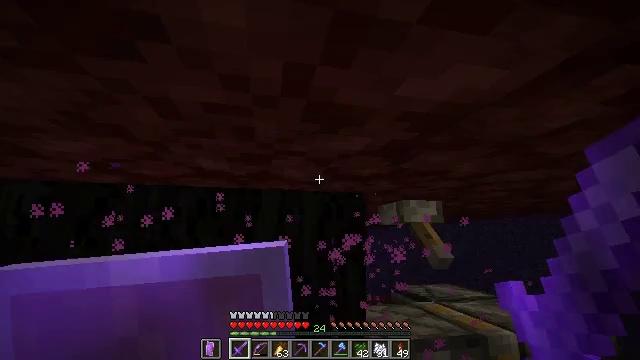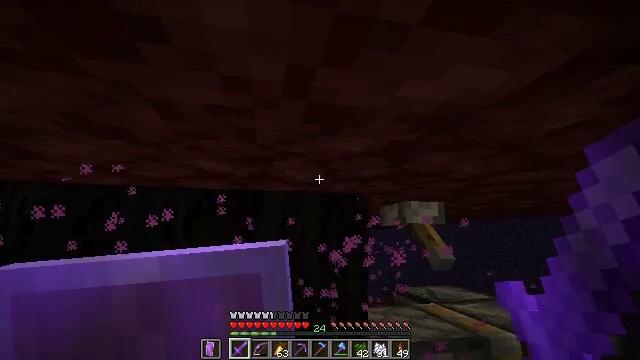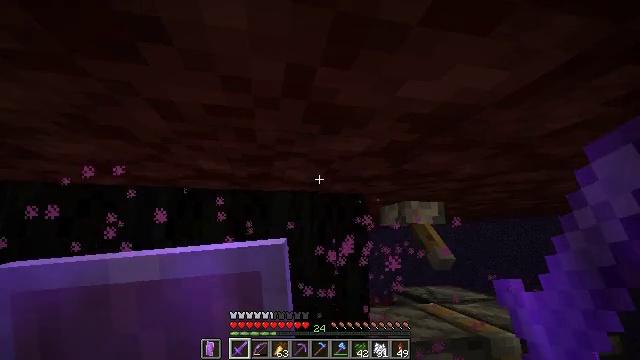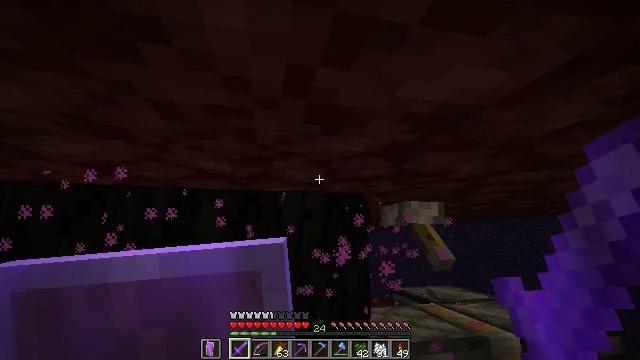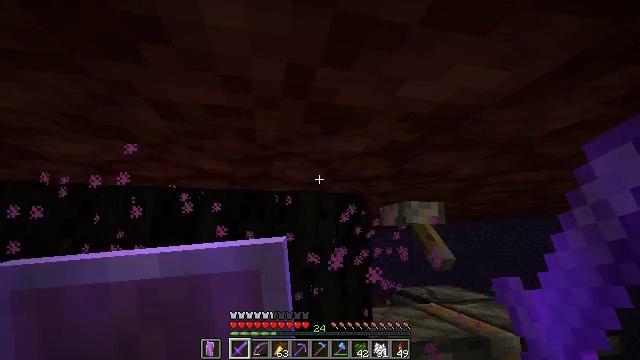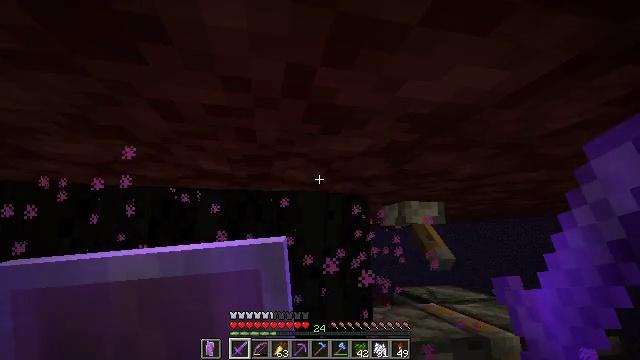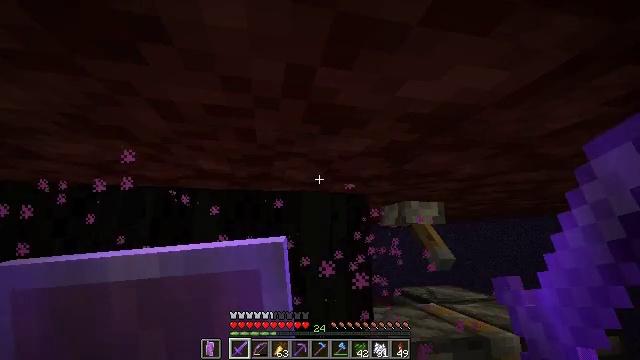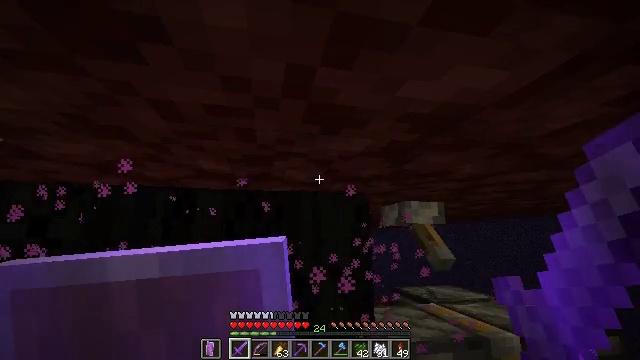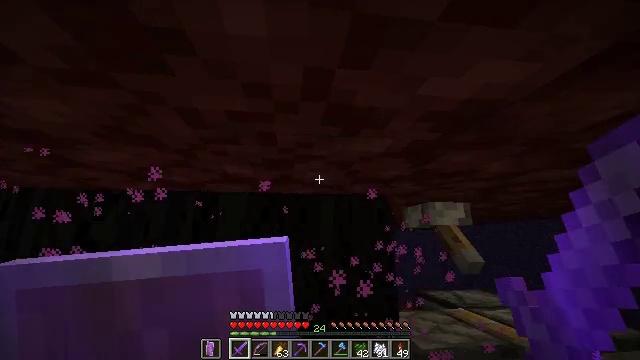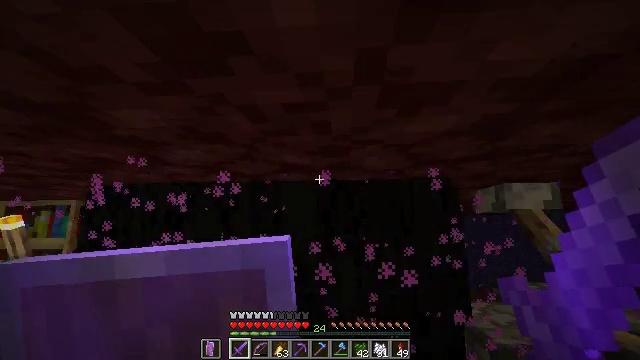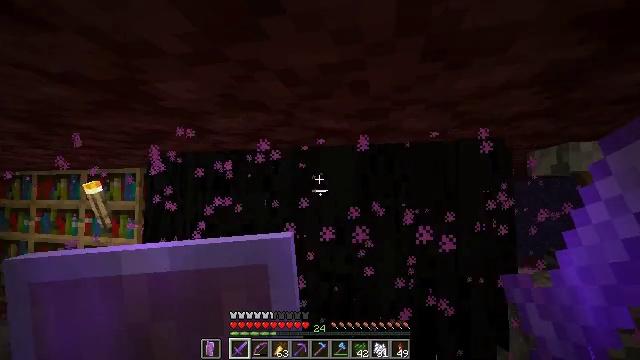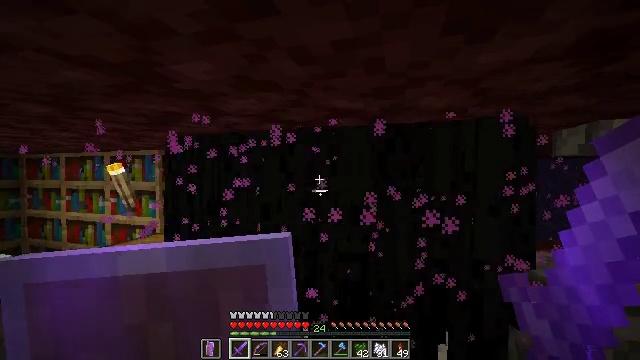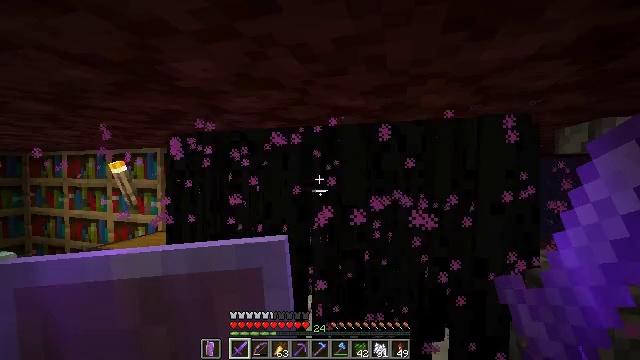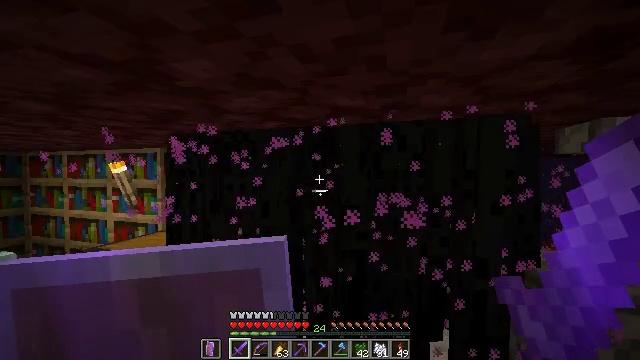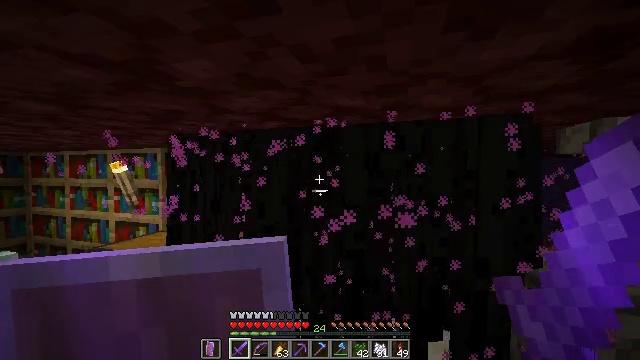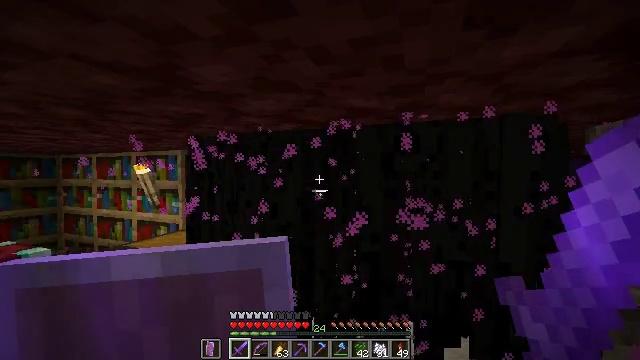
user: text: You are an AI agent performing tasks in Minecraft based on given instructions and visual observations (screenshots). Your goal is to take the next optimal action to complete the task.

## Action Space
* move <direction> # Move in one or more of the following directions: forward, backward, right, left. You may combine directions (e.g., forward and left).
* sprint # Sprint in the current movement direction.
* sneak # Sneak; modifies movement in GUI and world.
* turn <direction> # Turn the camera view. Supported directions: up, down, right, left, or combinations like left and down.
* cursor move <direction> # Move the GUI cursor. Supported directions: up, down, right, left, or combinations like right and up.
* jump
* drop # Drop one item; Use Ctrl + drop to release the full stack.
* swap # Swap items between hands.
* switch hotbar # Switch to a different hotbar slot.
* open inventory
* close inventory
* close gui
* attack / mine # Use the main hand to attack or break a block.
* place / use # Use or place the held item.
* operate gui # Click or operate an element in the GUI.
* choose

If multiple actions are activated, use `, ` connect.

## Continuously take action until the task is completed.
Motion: motion action
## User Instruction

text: Hunt the enderman.
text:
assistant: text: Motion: no_op
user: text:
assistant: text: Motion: no_op
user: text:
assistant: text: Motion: no_op
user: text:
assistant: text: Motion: no_op
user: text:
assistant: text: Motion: no_op
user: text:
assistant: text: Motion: no_op
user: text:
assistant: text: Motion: no_op
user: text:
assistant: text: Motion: turn left
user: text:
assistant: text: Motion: turn left and down
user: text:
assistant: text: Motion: turn left and down
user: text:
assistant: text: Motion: turn left and down
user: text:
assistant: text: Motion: no_op
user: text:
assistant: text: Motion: no_op
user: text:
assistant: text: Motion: no_op
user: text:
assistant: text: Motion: turn left
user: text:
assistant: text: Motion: turn left and up
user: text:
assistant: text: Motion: turn left and down
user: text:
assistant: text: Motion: turn left and down
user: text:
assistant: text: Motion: turn left and down
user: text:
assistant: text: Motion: turn left
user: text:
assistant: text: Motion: no_op
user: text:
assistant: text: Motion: no_op
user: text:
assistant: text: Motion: no_op
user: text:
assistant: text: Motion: no_op
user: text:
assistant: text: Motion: no_op
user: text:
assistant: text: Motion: turn left
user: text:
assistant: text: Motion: turn left and down
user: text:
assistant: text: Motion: turn left and down
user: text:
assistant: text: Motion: turn left and down
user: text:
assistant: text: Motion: turn left and down